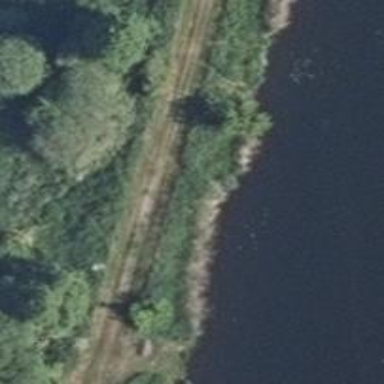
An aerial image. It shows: Track with grade 4 track type.